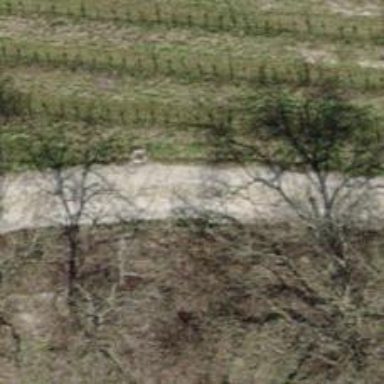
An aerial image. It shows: Gravel track road.